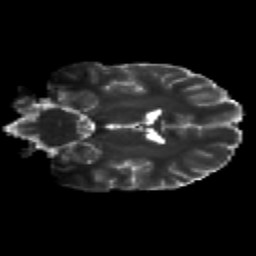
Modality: T2w
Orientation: coronal
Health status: healthy
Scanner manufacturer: siemens
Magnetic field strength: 3 T
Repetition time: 12 s
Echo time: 0.092 s